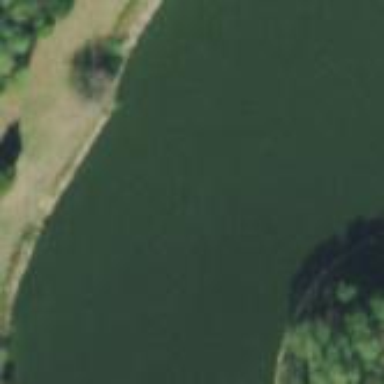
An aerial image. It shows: Lake with natural water.